Question: So I'm trying to solve my <URL> proposes;
However, available type libraries list has no listed Extensibility to add; I checked under Program Files, but the Extensibility.dll found there was a .NET assembly without exposed COM classes.

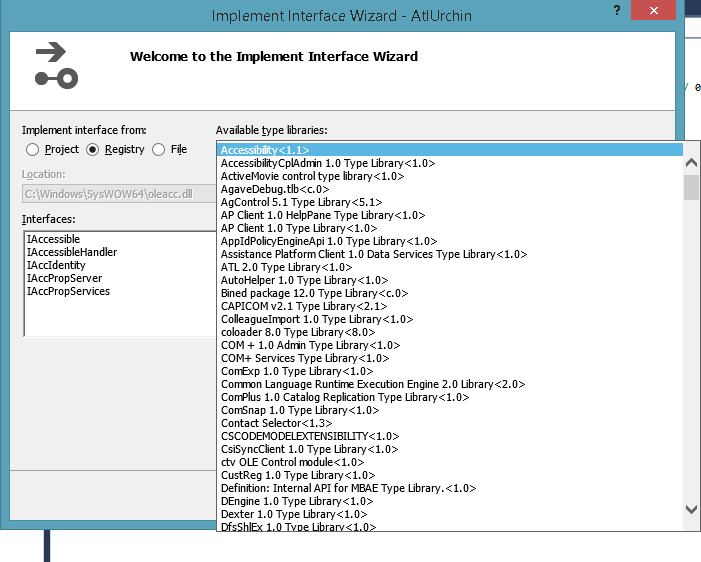
Answer: Type library is '{AC0714F2-3D04-11D1-AE7D-00A0C90F26F4}', named "Microsoft Add-In Designer" hosted by probably 'MSADDNDR.DLL'.
'''
// typelib filename: MSADDNDR.DLL
[
uuid(AC0714F2-3D04-11D1-AE7D-00A0C90F26F4),
version(1.0),
helpstring("Microsoft Add-In Designer")
]
'''